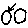
Label: circle